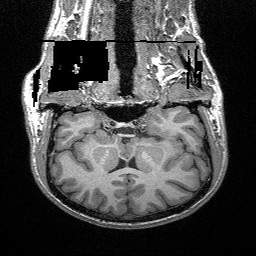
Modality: T1w
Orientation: sagittal
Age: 30
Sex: male